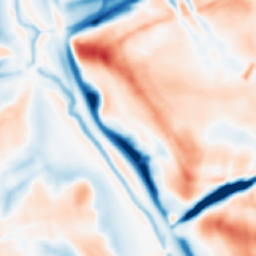
Category: multiscale
Decomposition family: dog_multiscale
Decomposition parameters: sigma_ratio: 1.6
n_scales: 4
base_sigma: 2
Upsampling method: nearest
Upsampling parameters: scale: 2
Upsampling scale: 2